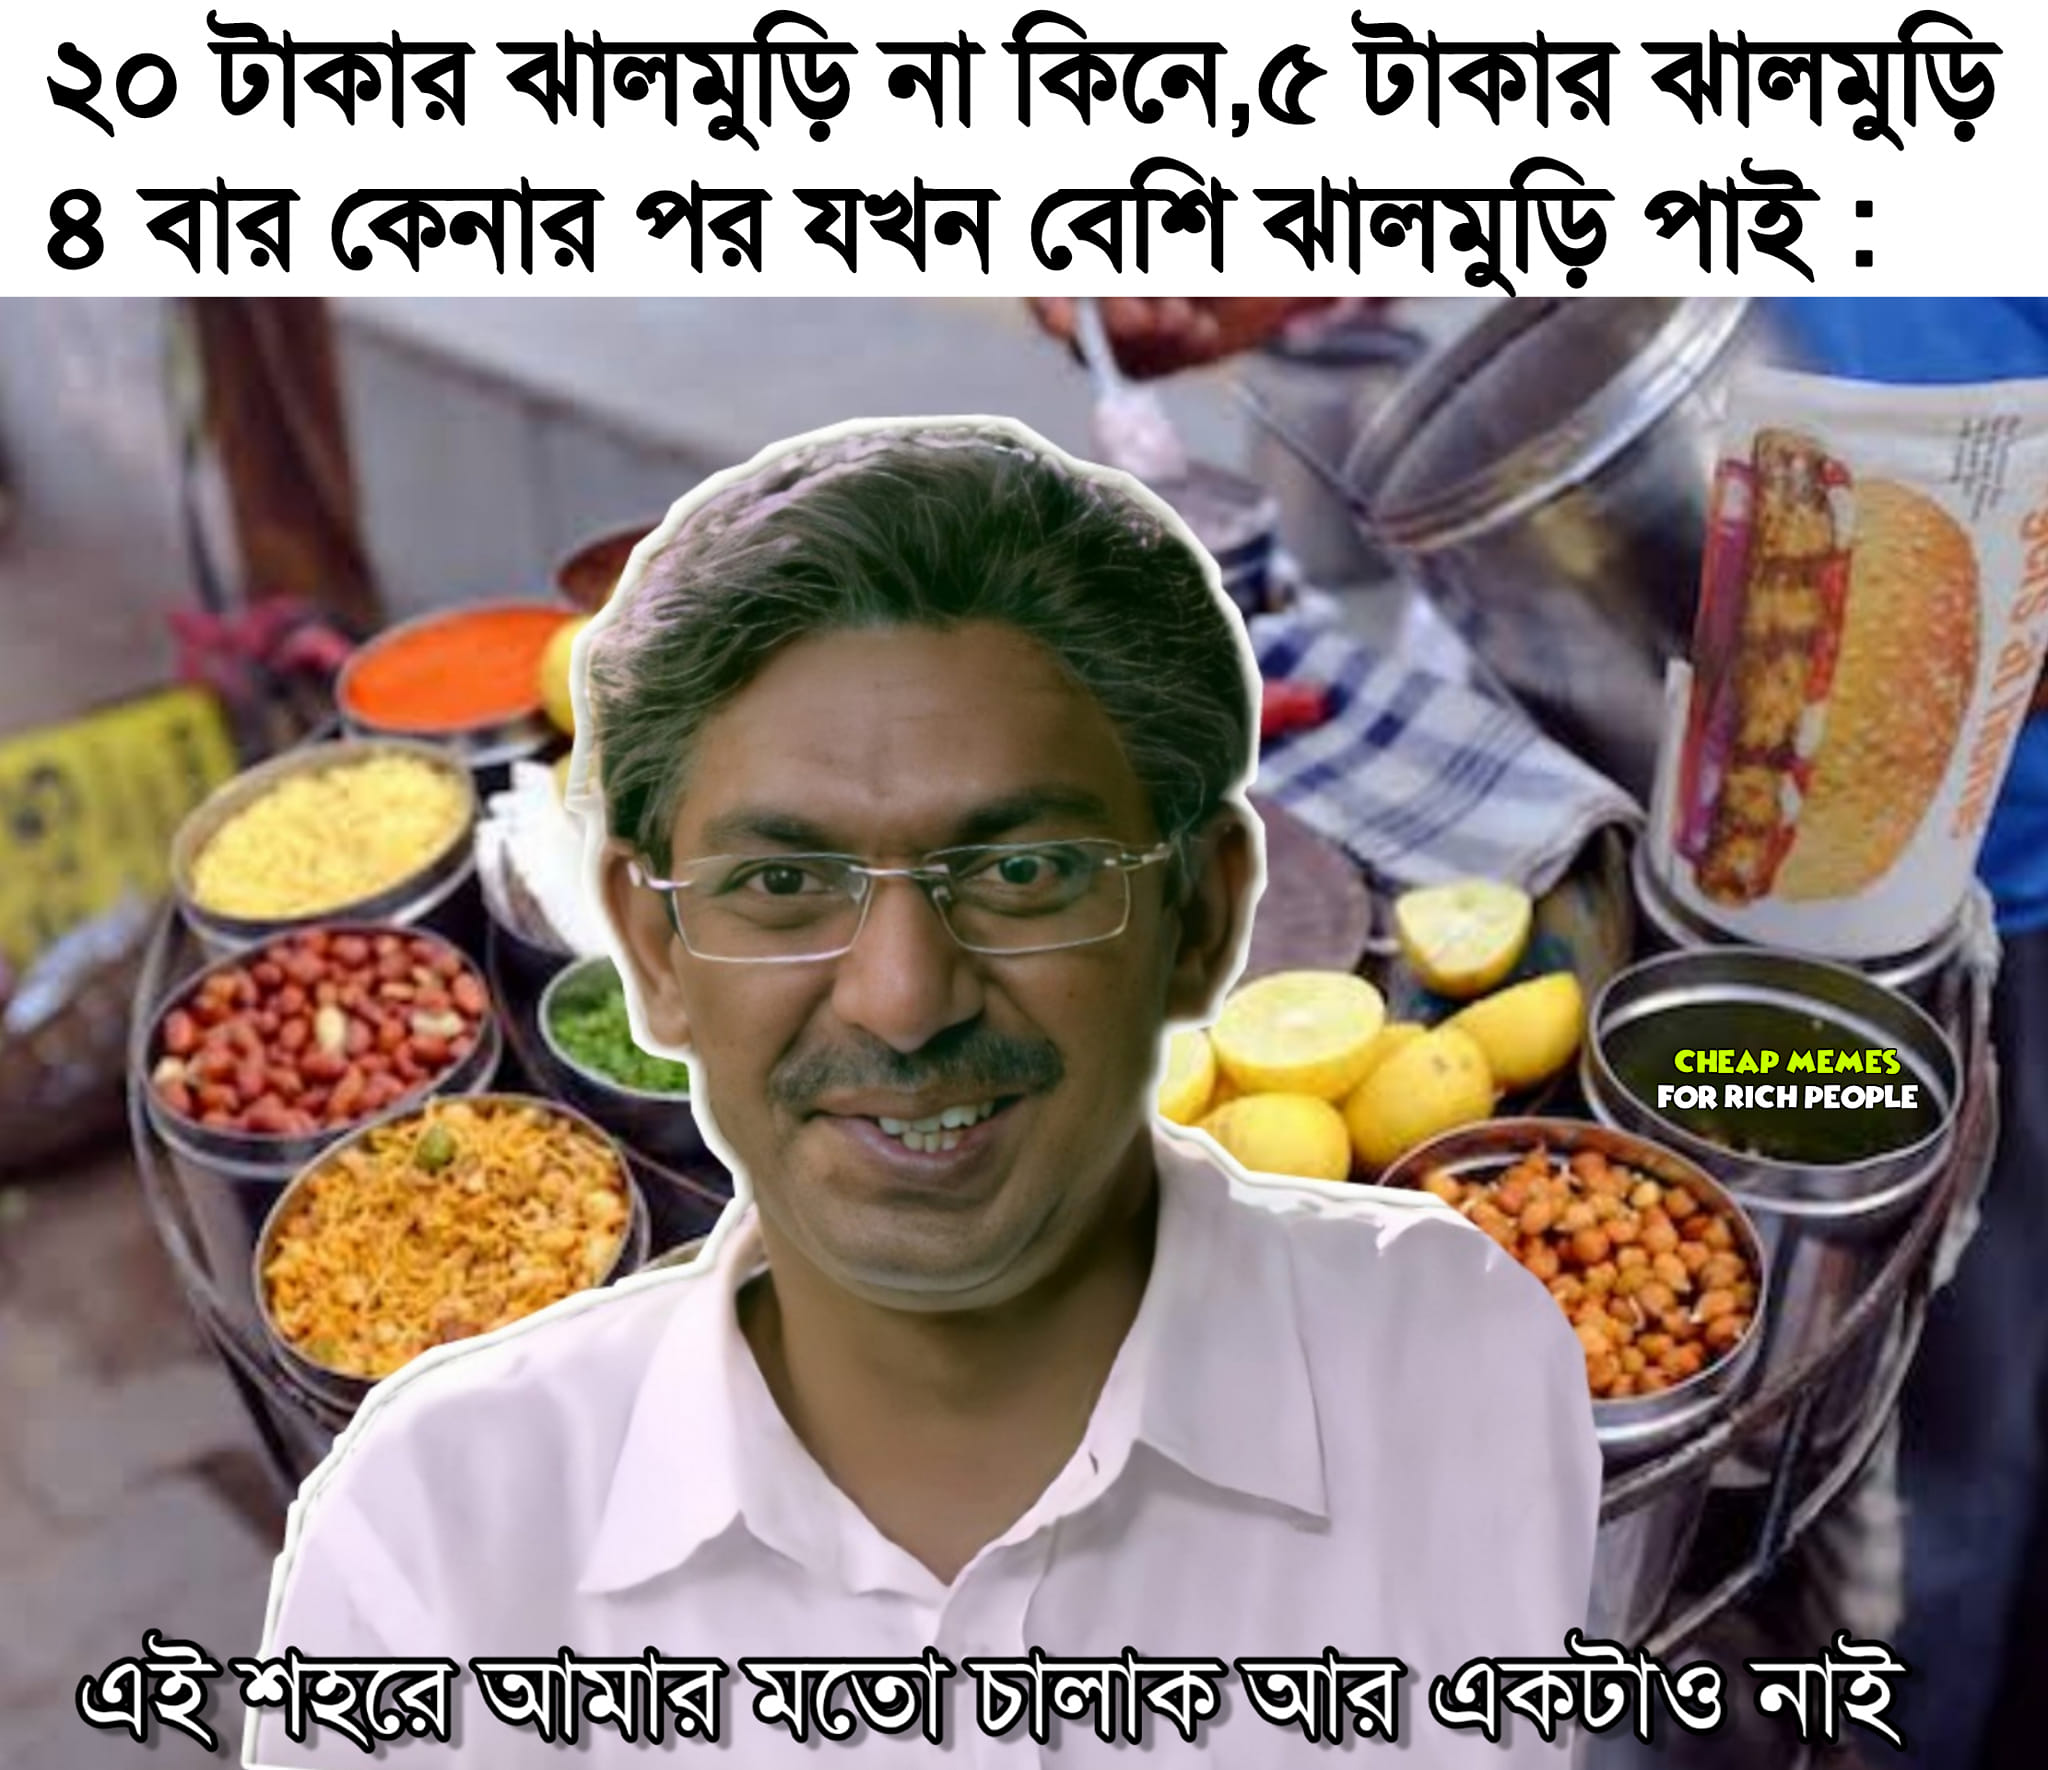
Caption: ২০ টাকার ঝালমুড়ি না কিনে, ৫ টাকার ঝালমুড়ি ৪ বার কেনার পর যখন বেশি ঝালমুড়ি পাই:     এই শহরে আমার মতো চালাক আর একটাও নাই
Label: non-hate